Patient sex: M
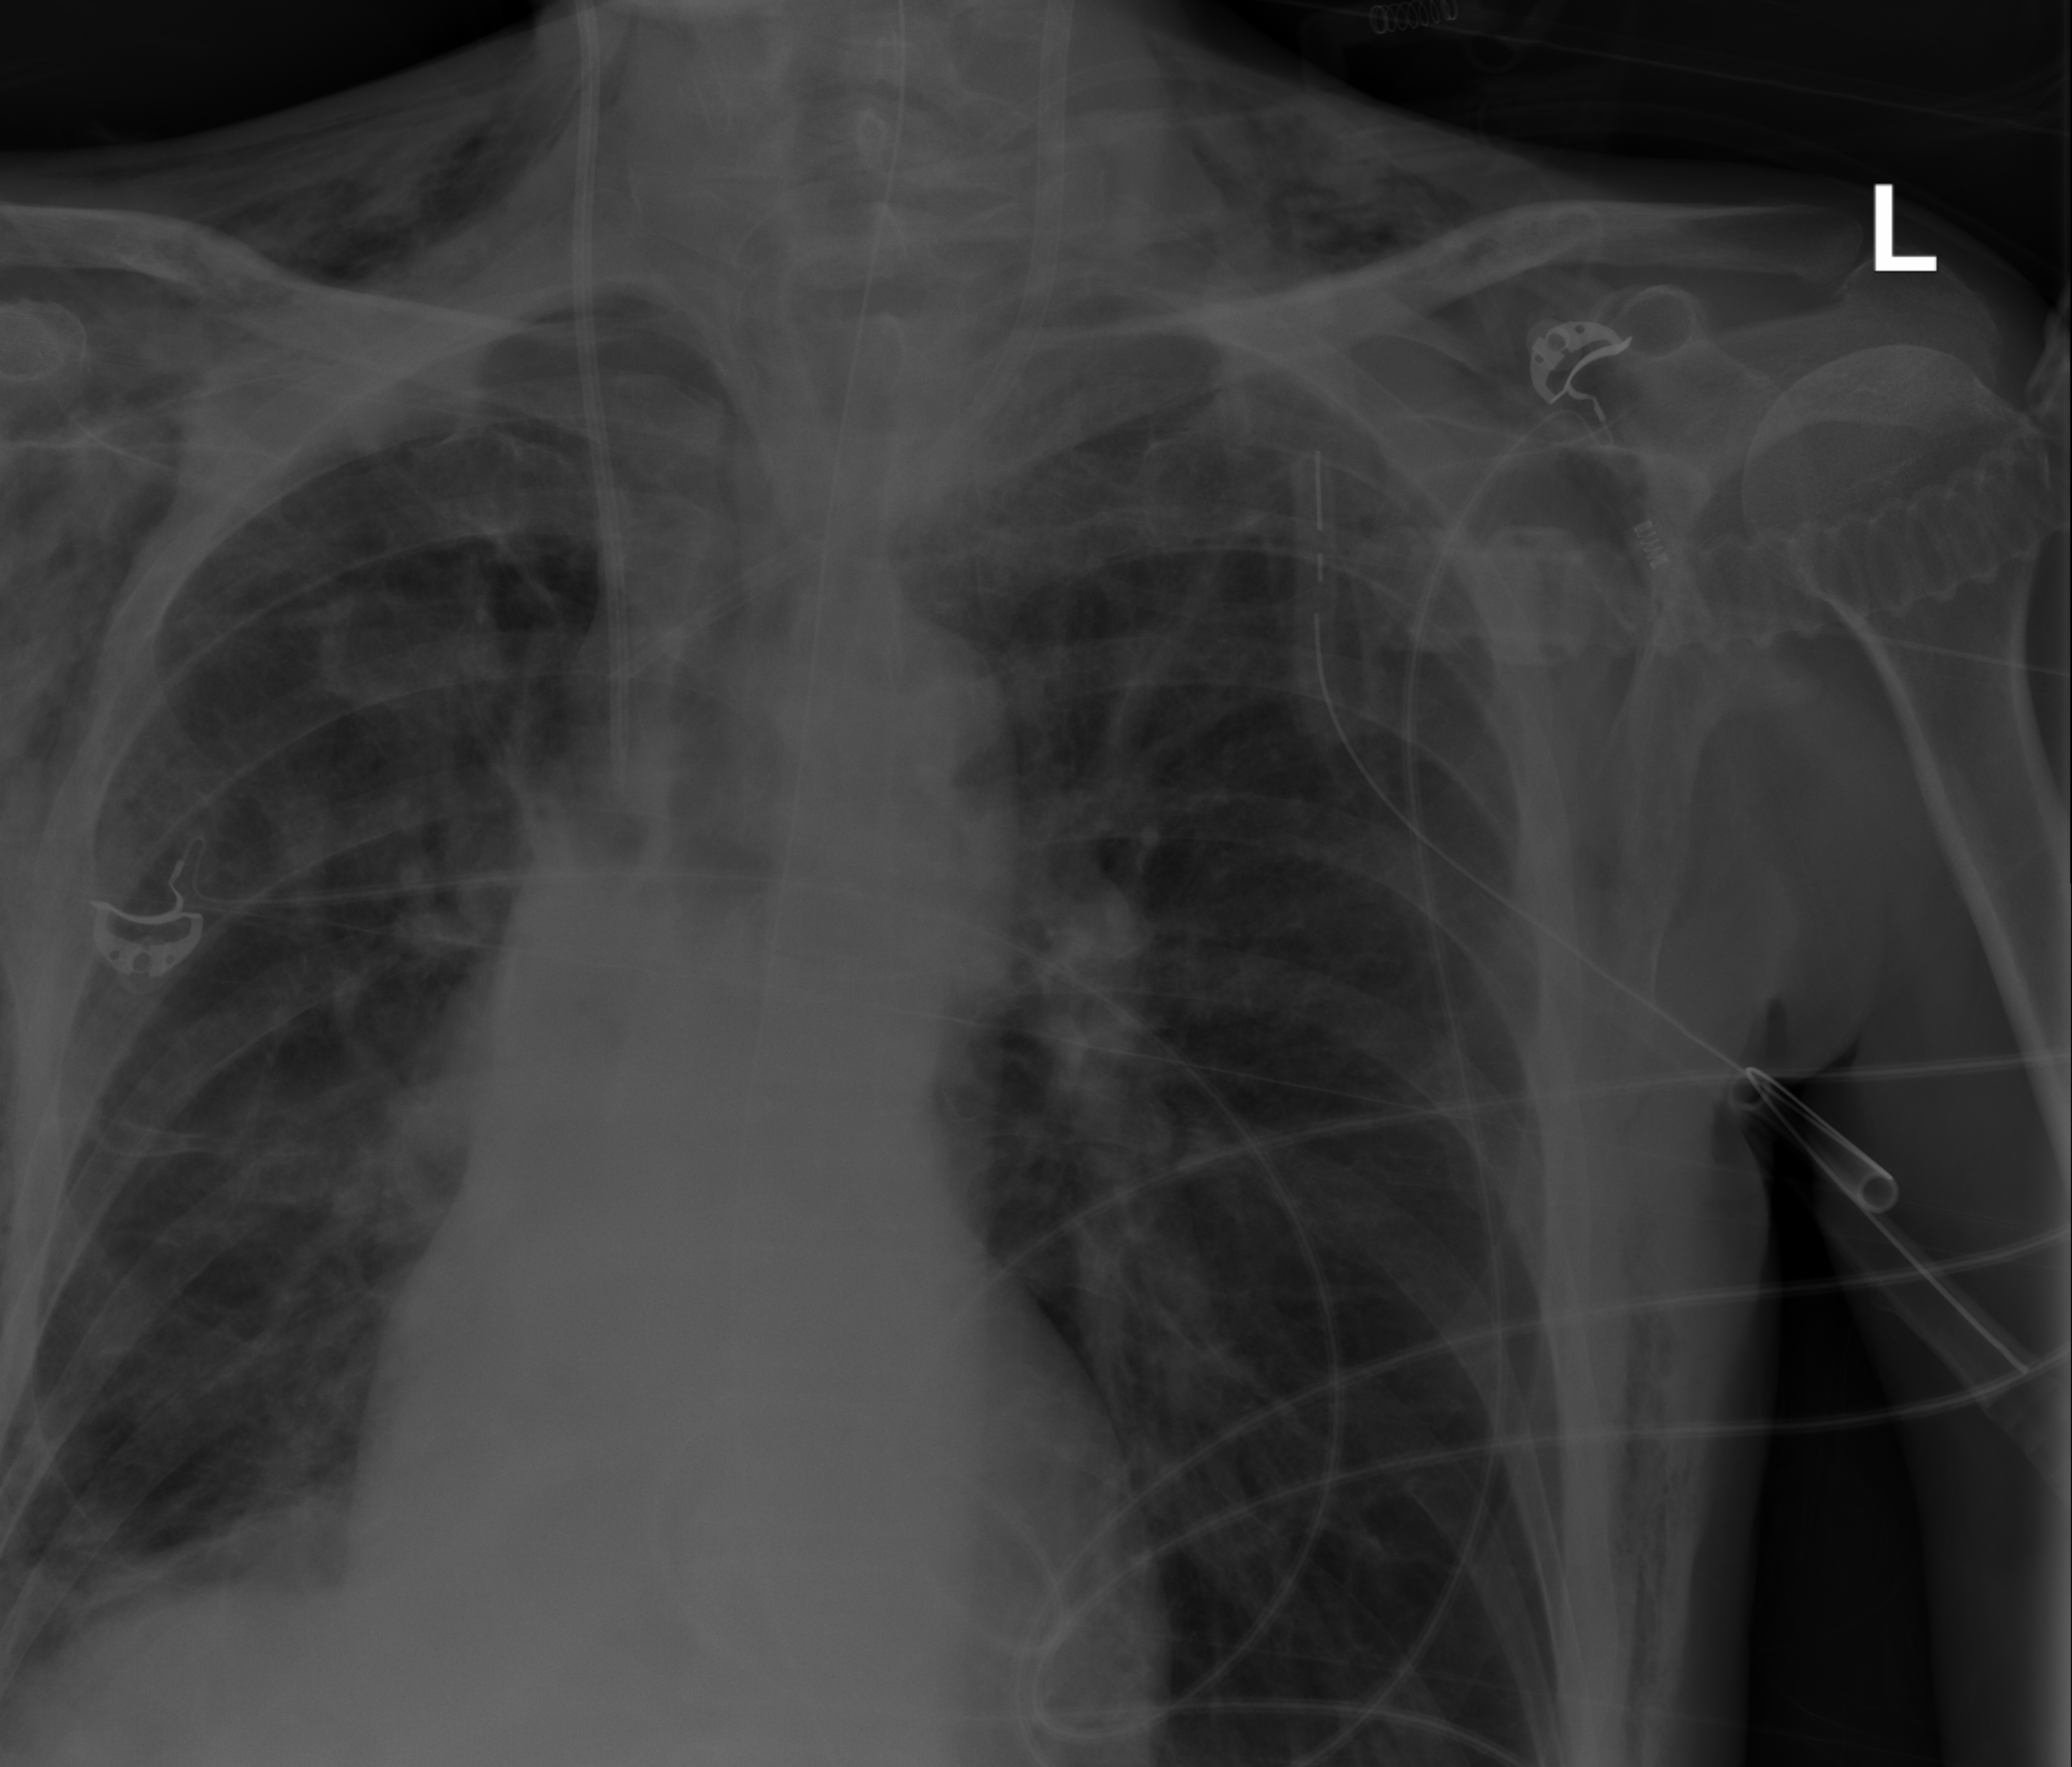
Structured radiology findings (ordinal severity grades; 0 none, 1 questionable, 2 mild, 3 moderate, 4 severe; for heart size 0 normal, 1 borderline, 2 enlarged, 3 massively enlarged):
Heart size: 0
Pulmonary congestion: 0
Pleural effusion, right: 0
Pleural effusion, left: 0
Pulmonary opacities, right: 2
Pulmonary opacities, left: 0
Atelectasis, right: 2
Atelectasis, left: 0